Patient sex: F
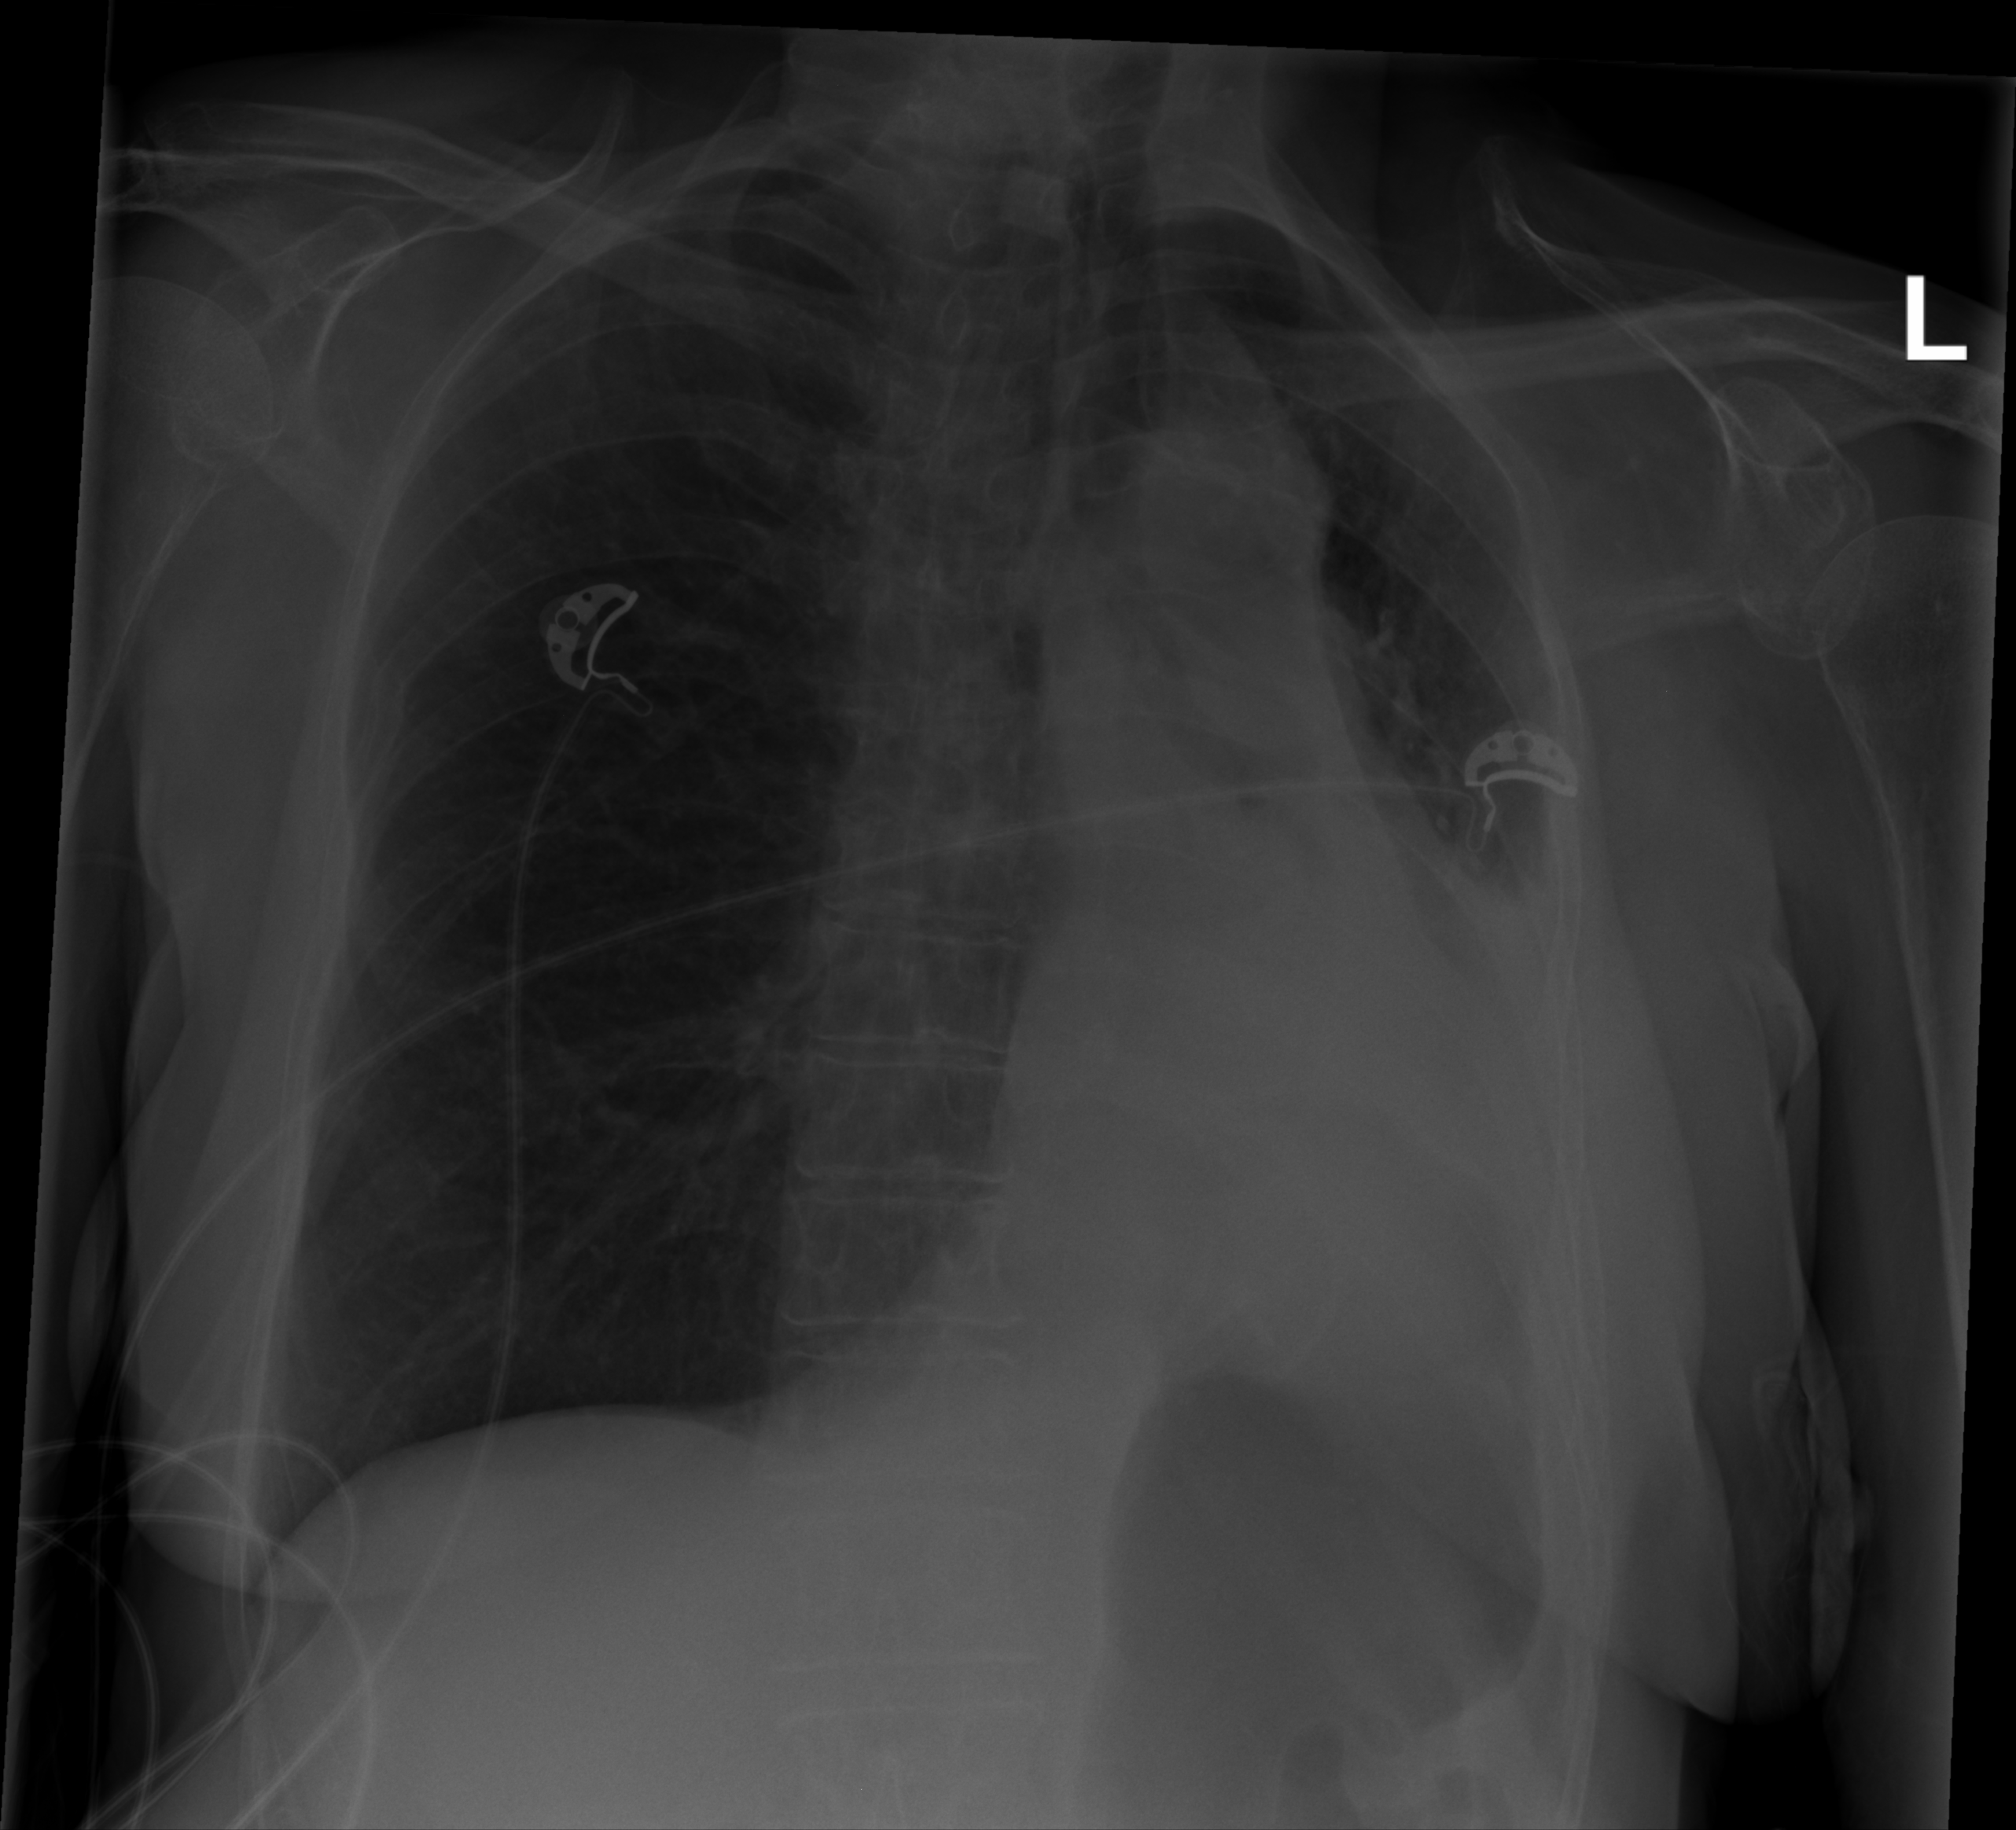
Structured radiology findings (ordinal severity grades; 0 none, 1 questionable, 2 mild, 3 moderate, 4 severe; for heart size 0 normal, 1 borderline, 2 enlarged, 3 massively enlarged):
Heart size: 0
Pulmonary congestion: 0
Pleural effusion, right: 0
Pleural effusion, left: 2
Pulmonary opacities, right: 0
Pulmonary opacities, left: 0
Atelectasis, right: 0
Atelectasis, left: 4